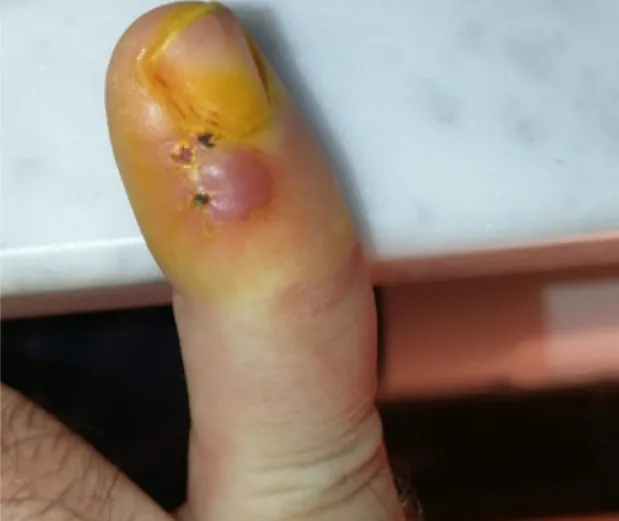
Clinical picture showing the biopsy site and the extent of the lesion.
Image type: medical_photograph (other_medical_photograph)